Question: I want to show to location name and the pin point in my mapView.I Tried many ways but none of them help me. And I am stuck at this position.
i am using this piece of code:
'''
-(void)getMe:(id)sender
{
[self.view endEditing:YES];
NSString *addresss = userText.text;
NSString *esc_addr = [addresss stringByAddingPercentEscapesUsingEncoding: NSUTF8StringEncoding];
NSString *req = [NSString stringWithFormat: @"http://maps.google.com/maps/api/geocode/json?sensor=false&address=%@", esc_addr];
NSData *data = [NSData dataWithContentsOfURL:[NSURL URLWithString:req]];
NSDictionary *googleResponse = [NSJSONSerialization JSONObjectWithData:data options:0 error:nil];
NSDictionary *resultsDict = [googleResponse valueForKey: @"results"]; // get the results dictionary
NSDictionary *geometryDict = [ resultsDict valueForKey: @"geometry"]; // geometry dictionary within the results dictionary
NSDictionary *locationDict = [ geometryDict valueForKey: @"location"]; // location dictionary within the geometry dictionary
// nslo (@"- returning latitude & longitude from google -");
NSArray *latArray = [locationDict valueForKey: @"lat"]; NSString *latString = [latArray lastObject]; // (one element) array entries provided by the json parser
NSArray *lngArray = [locationDict valueForKey: @"lng"]; NSString *lngString = [lngArray lastObject]; // (one element) array entries provided by the json parser
myLocation.latitude = [latString doubleValue]; // the json parser uses NSArrays which don't support "doubleValue"
myLocation.longitude = [lngString doubleValue];
CLLocationCoordinate2D zoomLocation;
zoomLocation.latitude = myLocation.latitude;
zoomLocation.longitude=myLocation.longitude;
// 2
MKCoordinateRegion viewRegion = MKCoordinateRegionMakeWithDistance(zoomLocation, 0.5*1500, 0.5*1500);
MKPointAnnotation *point = [[MKPointAnnotation alloc] init];
CLLocationCoordinate2D coordinates;
coordinates.latitude = myLocation.latitude;
coordinates.longitude=myLocation.longitude;
point.coordinate =coordinates;
point.title = @"My Location";
point.subtitle = @"Reached";
[mp addAnnotation:point];
// 3
[mp setRegion:viewRegion animated:YES];
}
'''
mp is my mapView Outlet.I am geting this output:

But I want location title with pin. What can i do to achieve this.
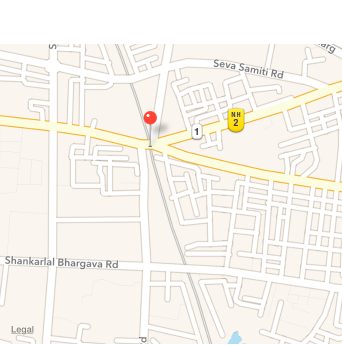
Answer: '''
- (void)mapView:(MKMapView *)mapView didUpdateUserLocation:(MKUserLocation *)userLocation
{
MKCoordinateRegion region = MKCoordinateRegionMakeWithDistance(userLocation.coordinate, 800, 800);
[self.mapView setRegion:[self.mapView regionThatFits:region] animated:YES];
// Add an annotation
MKPointAnnotation *point = [[MKPointAnnotation alloc] init];
point.coordinate = userLocation.coordinate;
point.title = @"Where am I?";
point.subtitle = @"I'm here!!!";
[self.mapView addAnnotation:point];
}
'''